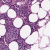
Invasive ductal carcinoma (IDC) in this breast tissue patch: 1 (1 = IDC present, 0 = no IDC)